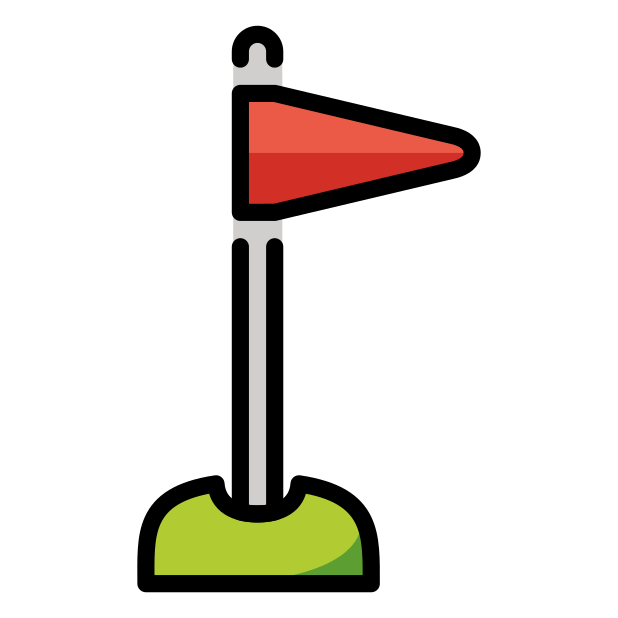
Emoji: ⛳
Name: flag in hole
Unicode: 0x26f3